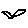
Label: bird